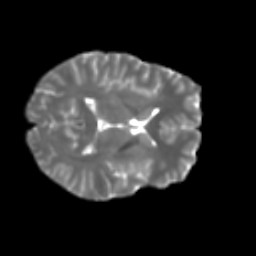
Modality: T2w
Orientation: axial
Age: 28
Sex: female
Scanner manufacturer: ge
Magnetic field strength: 3 T
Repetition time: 7.8 s
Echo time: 0.0606 s